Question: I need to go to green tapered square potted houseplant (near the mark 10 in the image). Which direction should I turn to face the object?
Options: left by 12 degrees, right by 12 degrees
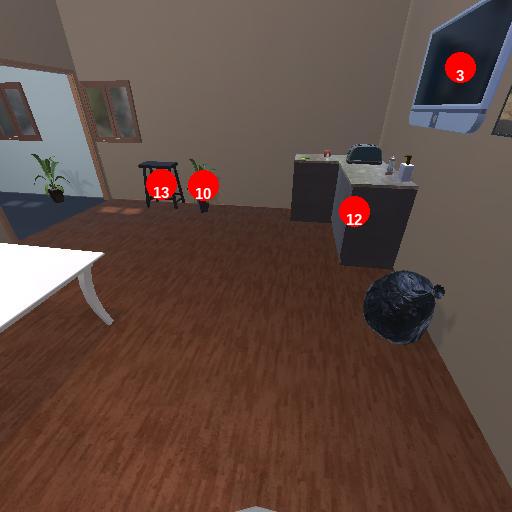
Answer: left by 12 degrees